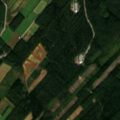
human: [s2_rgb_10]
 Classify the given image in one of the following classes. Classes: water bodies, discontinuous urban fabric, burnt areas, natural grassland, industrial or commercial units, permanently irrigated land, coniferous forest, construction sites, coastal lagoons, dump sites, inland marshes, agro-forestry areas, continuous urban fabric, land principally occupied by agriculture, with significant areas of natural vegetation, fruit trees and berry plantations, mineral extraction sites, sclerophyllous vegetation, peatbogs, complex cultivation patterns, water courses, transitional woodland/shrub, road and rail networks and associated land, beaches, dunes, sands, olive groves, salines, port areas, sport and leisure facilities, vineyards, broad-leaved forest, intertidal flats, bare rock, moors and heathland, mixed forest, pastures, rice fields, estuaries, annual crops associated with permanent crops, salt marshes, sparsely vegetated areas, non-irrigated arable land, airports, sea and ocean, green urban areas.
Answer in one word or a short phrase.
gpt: non-irrigated arable land, coniferous forest, mixed forest, transitional woodland/shrub